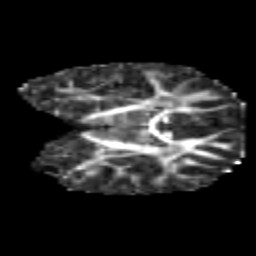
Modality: FA
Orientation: coronal
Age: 7
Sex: female
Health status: healthy